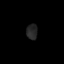
Tissue: lung
Cell type: Myeloid cells
Senescence score: 0.2328
Nuclear area (px): 170
Mean DAPI intensity: 37.224